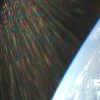
Label: sunburn